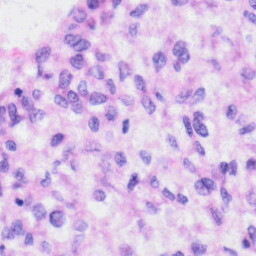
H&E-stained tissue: Liver